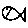
Label: fish